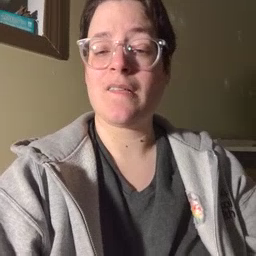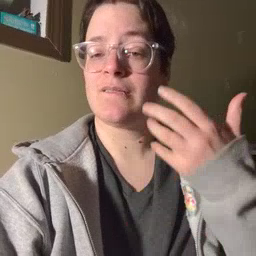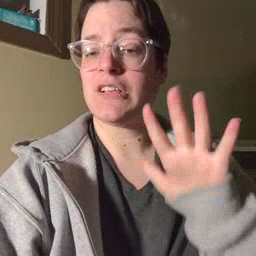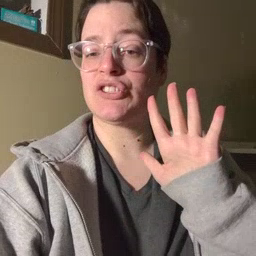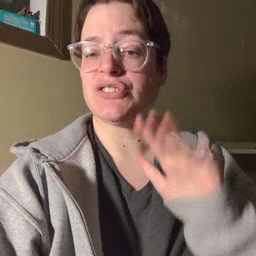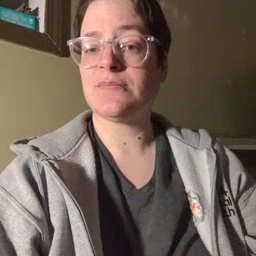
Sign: finish